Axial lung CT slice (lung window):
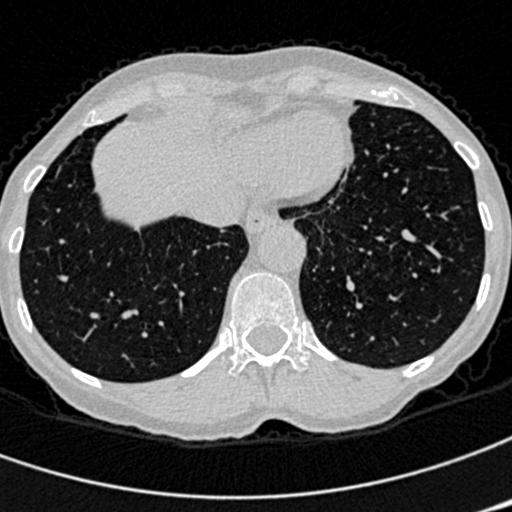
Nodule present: no